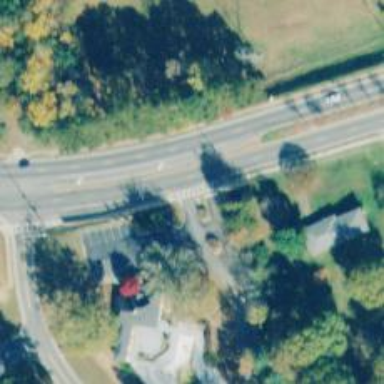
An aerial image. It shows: Crossing road.